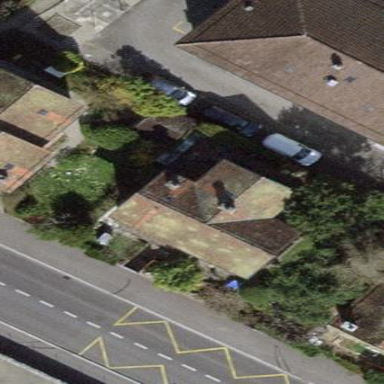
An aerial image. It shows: Detached building with half-hipped roof.